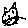
Label: cat